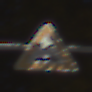
Verkehrszeichen: UnebeneFahrbahn
Umgebung: Outdoor, Urban
Tageszeit: Night
Wetter: Clear
Licht: Artificial
Jahreszeit: NotSpecified
Kontrast: HighContrast